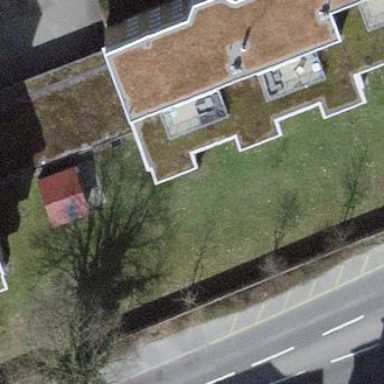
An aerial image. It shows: Residential apartment building with flat roof.